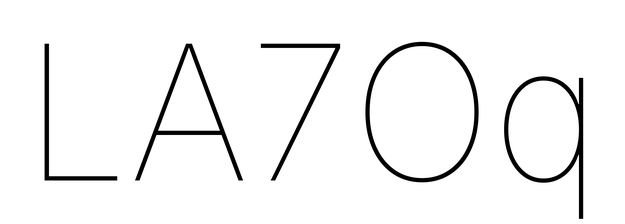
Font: Inter_Thin